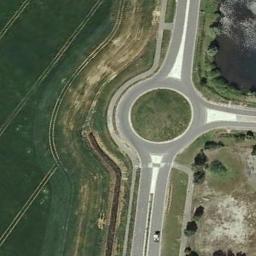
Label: roundabout